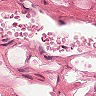
Metastatic tissue present: no